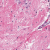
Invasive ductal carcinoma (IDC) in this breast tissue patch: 0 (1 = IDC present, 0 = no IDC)